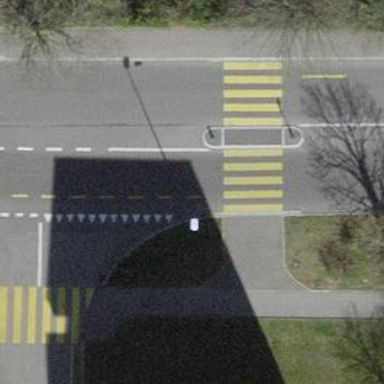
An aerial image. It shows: Uncontrolled zebra crossing on the road.